Question: I am trying to fetch the data for website using java script.
Problem I am getting is that I am unable to get the key of
Users-->Customers-->Key-->(name, phone).
I am unable to find a syntax of it

Code I am trying is
'''
var fireheading = document.getElementById("fireHeading");
var firebaseHeadingRef = firebase.database().ref().child("Users").child("Customers").child(uid).child("name");
firebaseHeadingRef.on('value', function(datasnapShot){
fireHeading.innerText = datasnapShot.val();
});
'''
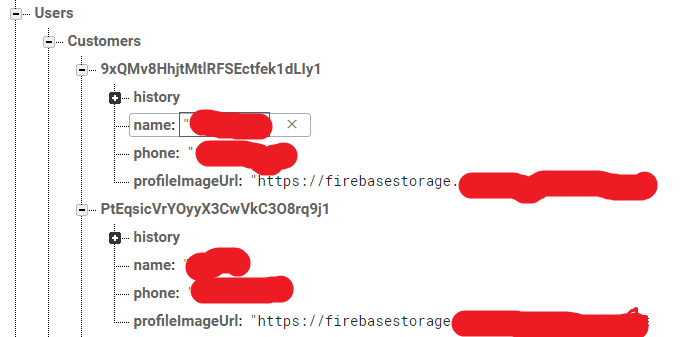
Answer: To get data from Firebase in javascript, you would do this:
'''
var fireHeading = document.getElementById("fireHeading");
// "key" is the customer key
var ref = firebase.database().ref("Users/Customers/" + key);
ref.once("value", function(snapshot){
// Contains all data from Firebase
var data = snapshot.val();
// Has customer name
var customerName = data.Name;
// Has customer phone
var customerPhone = data.Phone;
// Append data to view
fireHeading.innerText = customerName;
});
'''
This should work.